Question: I want to close the existing connections to an SQL Server so that I can do a restore on that database. I am using the entity framework. I tried executing
'''
alter database YourDb
set single_user with rollback immediate
'''
but then I get an exception saying that
> Connection was not closed
I can not figure out why the connections are not allowed to close?
This image shows the full exception

this is the method,
'''
public void dbQueueryExctr(string queuery)
{
SqlCommand cmd = new SqlCommand();
SqlDataReader reader;
using (SqlConnection connectionx = new SqlConnection(CONNECTIONSTRING))
{
connectionx.Open();
//connectionx.Open(); // Removed
cmd.CommandText = queuery;
cmd.CommandType = CommandType.Text;
cmd.Connection = connectionx;
reader = cmd.ExecuteReader();
connectionx.Close();
}
'''
I removed the first .Open(). Now I have only Open()
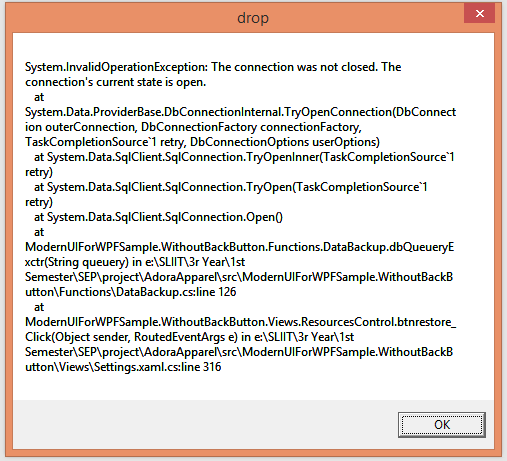
Answer: You get that error when you are call 'Open()' on a connection twice. You should make all SqlConnection objects you create inside 'using' blocks and only open them once.
If you are reusing connections "to make it faster" .NET already does that by default for you via <URL> but you must dispose of the connection object to make it work.